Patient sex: F
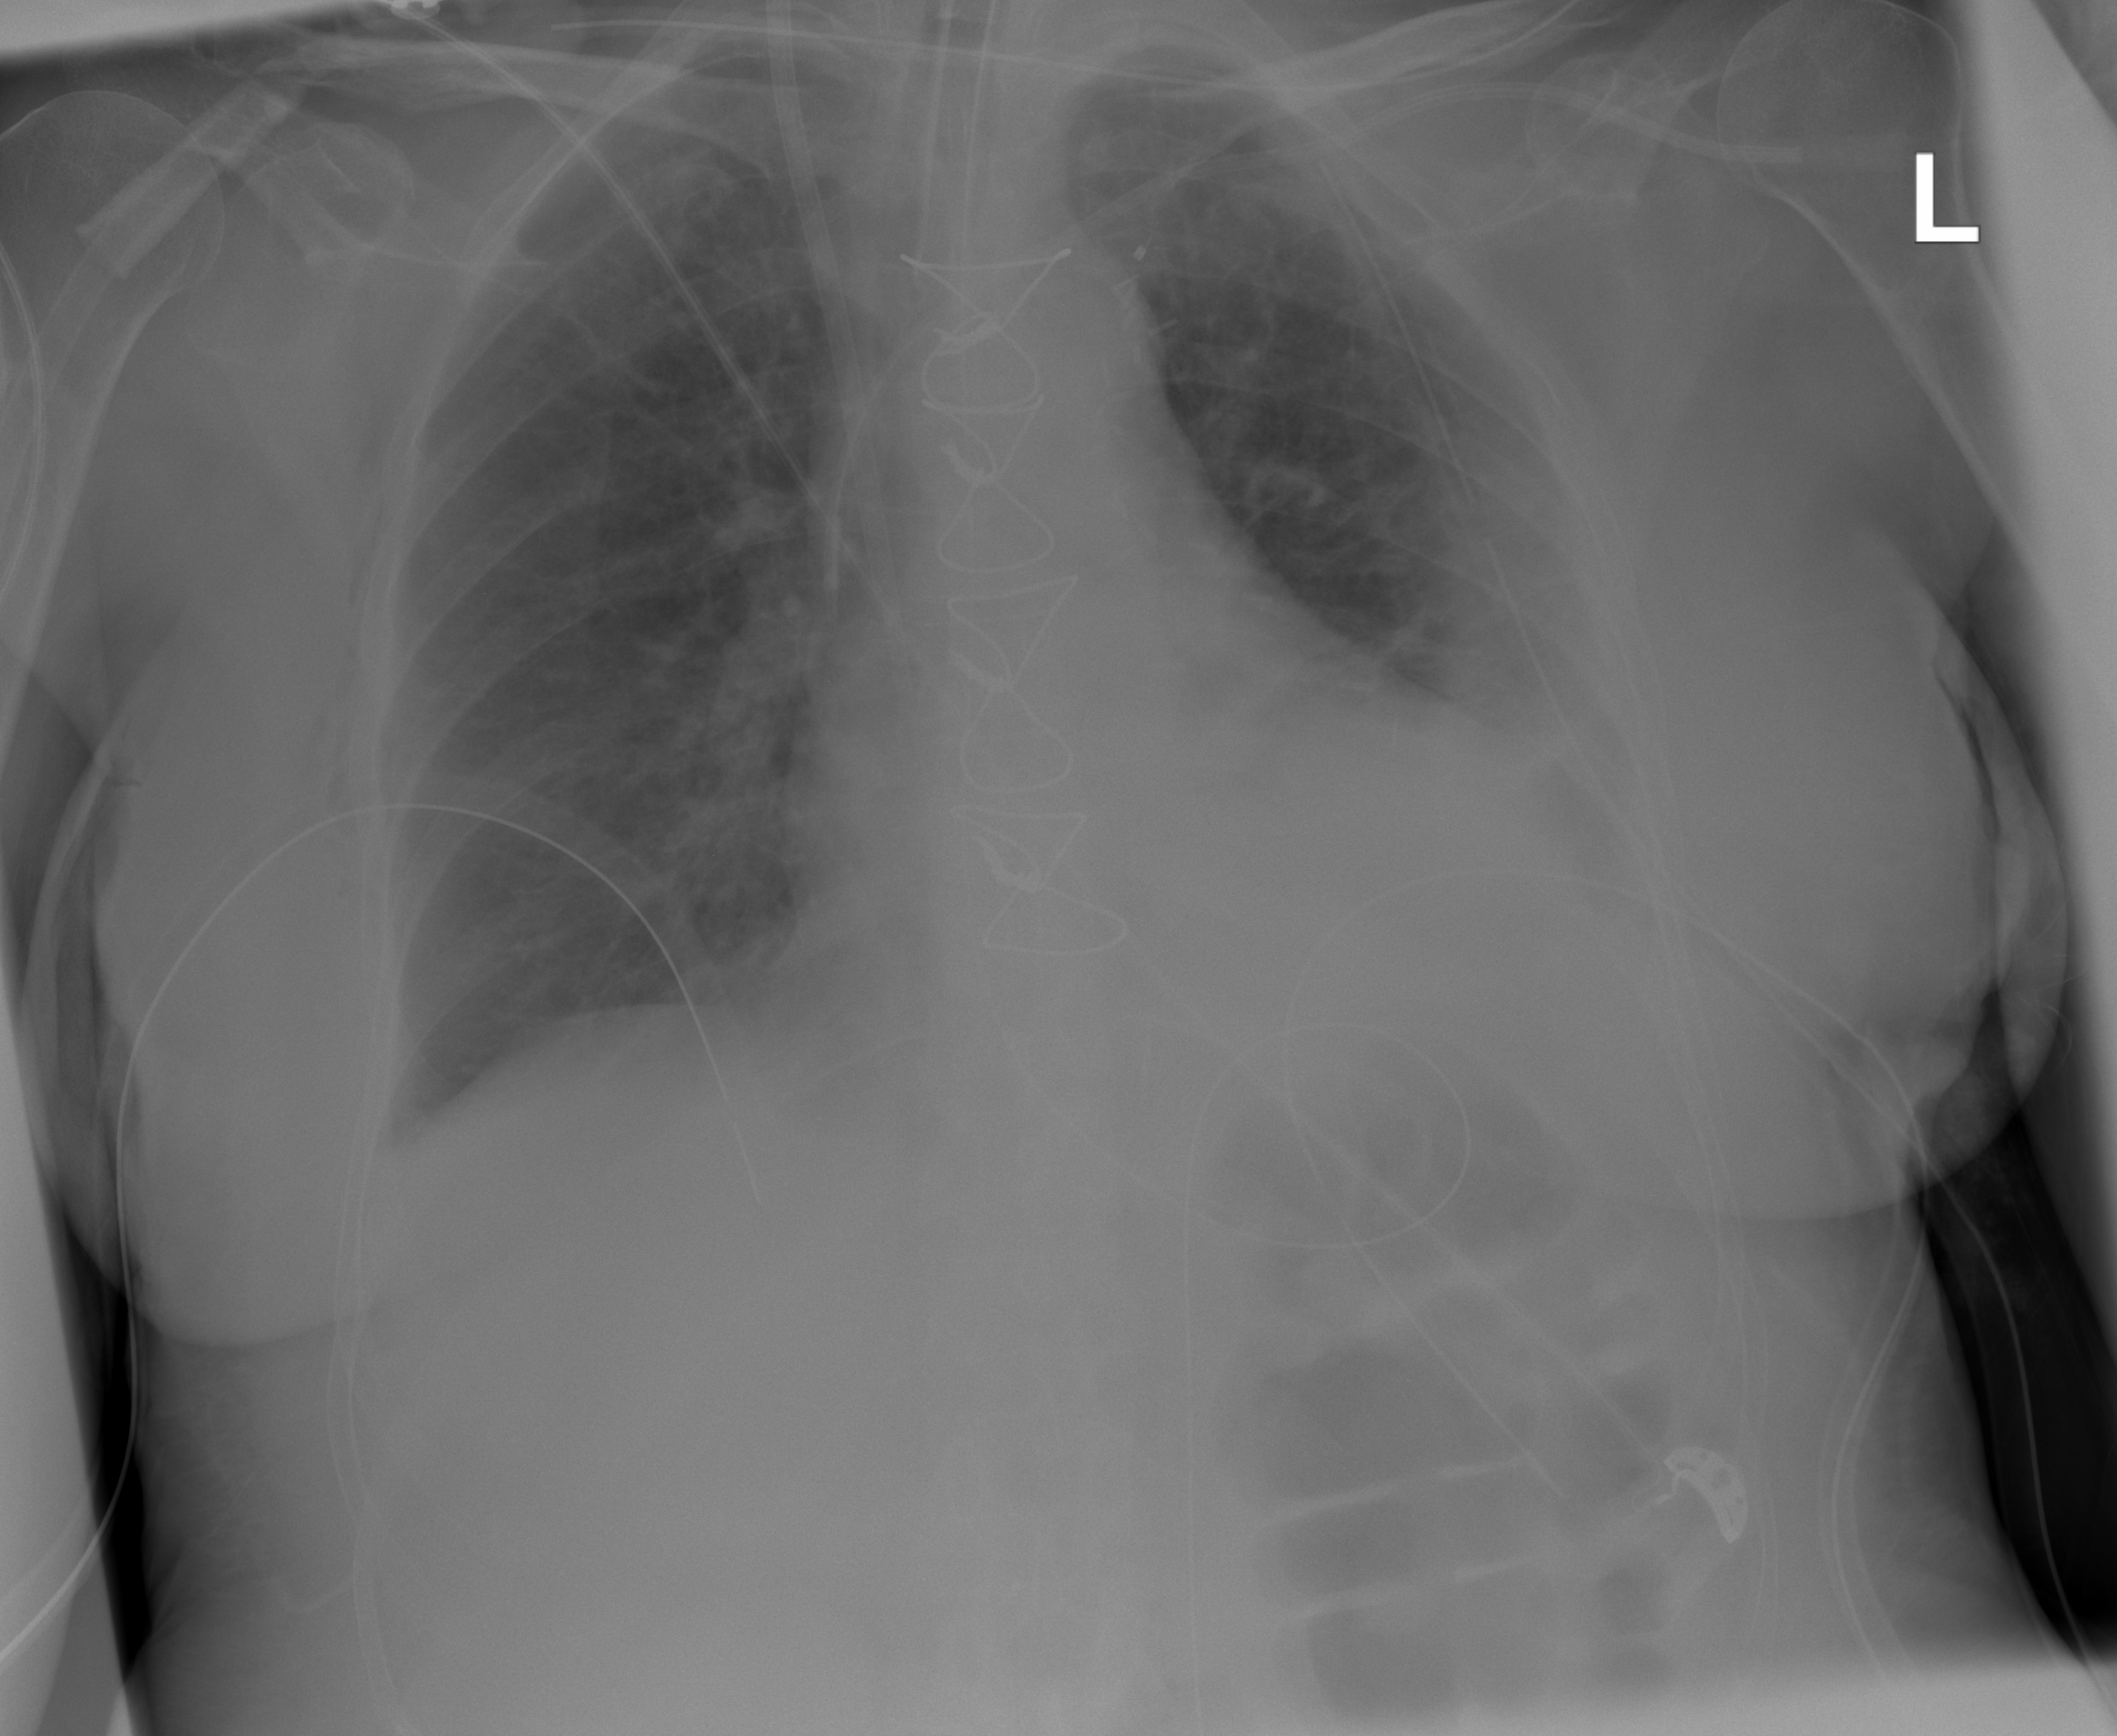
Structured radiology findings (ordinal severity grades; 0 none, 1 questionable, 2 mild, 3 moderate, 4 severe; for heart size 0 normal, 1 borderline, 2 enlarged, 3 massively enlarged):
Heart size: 0
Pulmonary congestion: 2
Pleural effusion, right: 1
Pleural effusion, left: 2
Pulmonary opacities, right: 2
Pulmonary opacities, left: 0
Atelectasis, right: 0
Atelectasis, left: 2